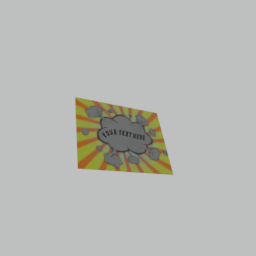
Label: decoration